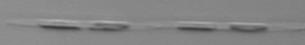
Label: Pseudo-nitzschia